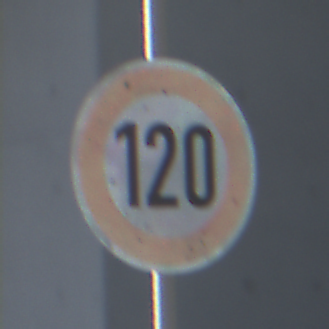
Verkehrszeichen: Geschwindigkeit120
Umgebung: Outdoor, Urban
Tageszeit: MorningAfternoon
Wetter: PartlyCloudy
Licht: Natural
Jahreszeit: NotSpecified
Kontrast: HighContrast